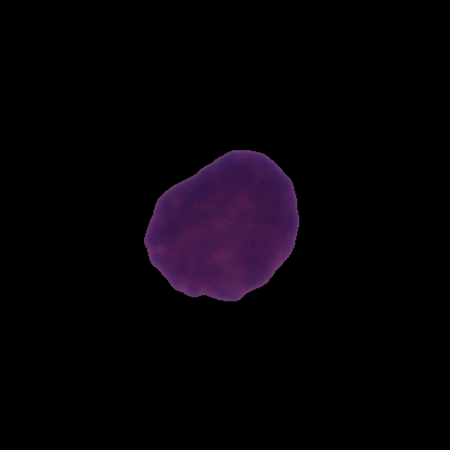
Label: healthy